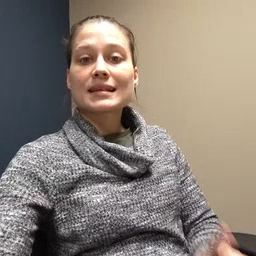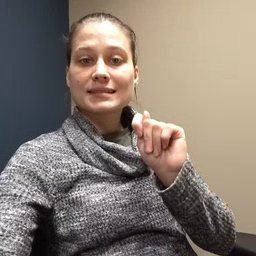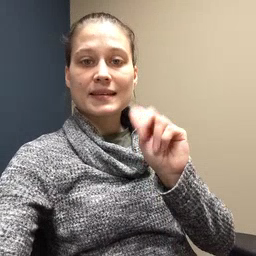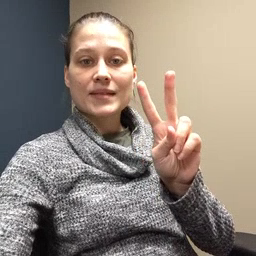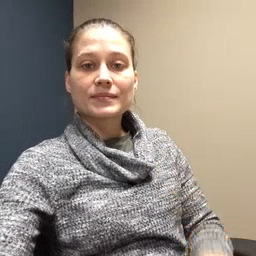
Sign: TV